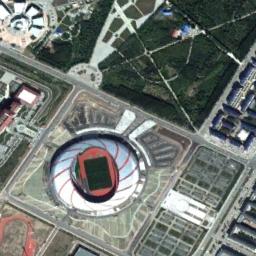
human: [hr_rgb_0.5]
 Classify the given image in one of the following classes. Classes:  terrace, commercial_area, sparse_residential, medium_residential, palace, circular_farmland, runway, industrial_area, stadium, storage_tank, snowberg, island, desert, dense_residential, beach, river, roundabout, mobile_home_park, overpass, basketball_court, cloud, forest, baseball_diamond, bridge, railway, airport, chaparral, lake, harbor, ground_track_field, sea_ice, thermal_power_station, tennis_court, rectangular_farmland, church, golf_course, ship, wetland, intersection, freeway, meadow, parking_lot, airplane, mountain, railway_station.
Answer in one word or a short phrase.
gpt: stadium